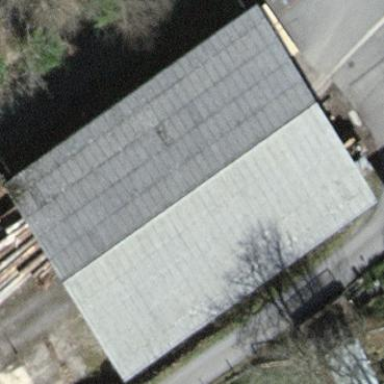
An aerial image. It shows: Building used as sawmill.